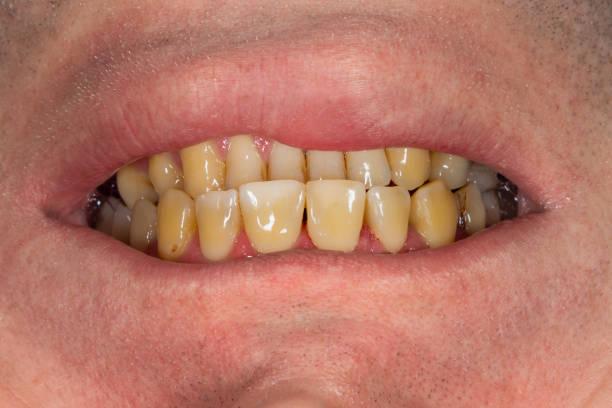
Condition: Calculus